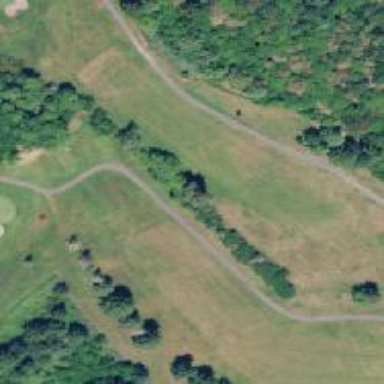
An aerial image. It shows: Golf fairway surrounded by grass.